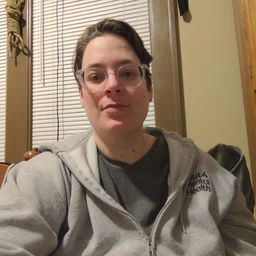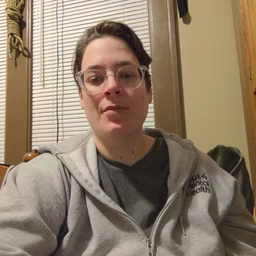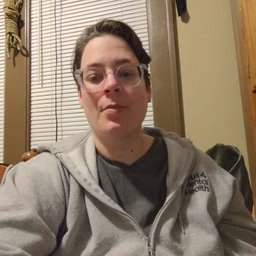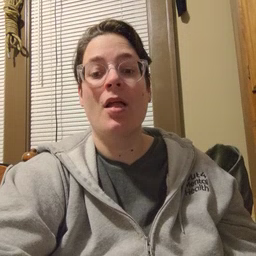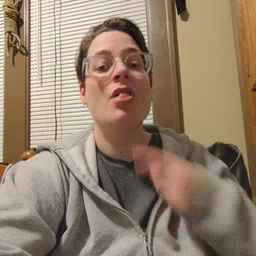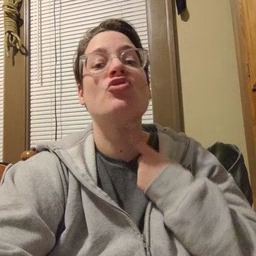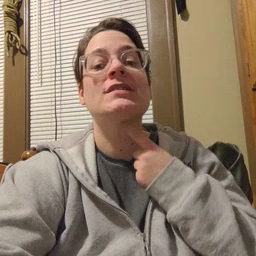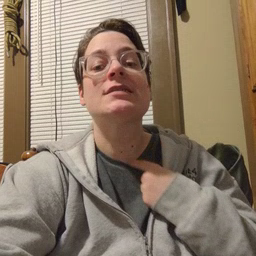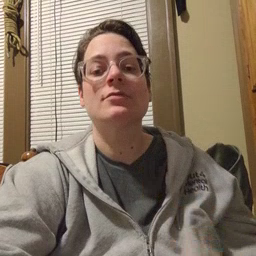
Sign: thirsty